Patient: sex M, age 94
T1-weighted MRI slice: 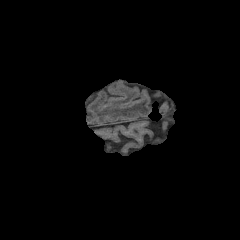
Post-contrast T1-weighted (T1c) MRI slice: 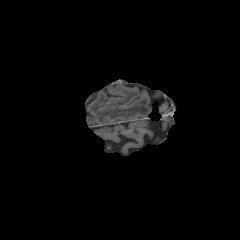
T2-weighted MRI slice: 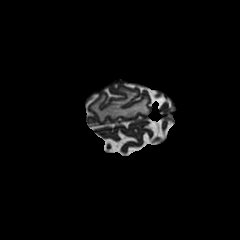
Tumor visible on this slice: yes
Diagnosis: Glioblastoma, IDH-wildtype
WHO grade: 4